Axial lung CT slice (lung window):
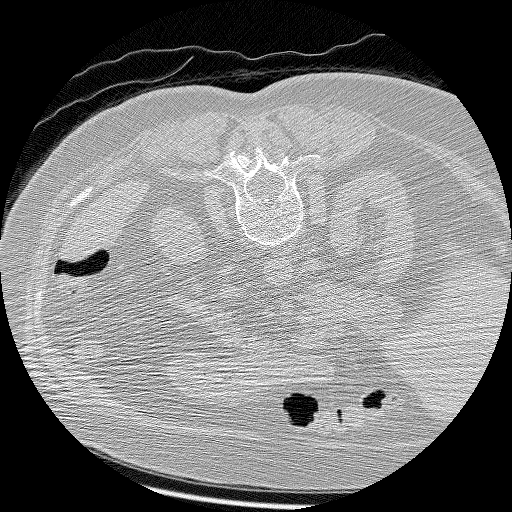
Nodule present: no